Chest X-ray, PA view. Patient: 55 years old, sex F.
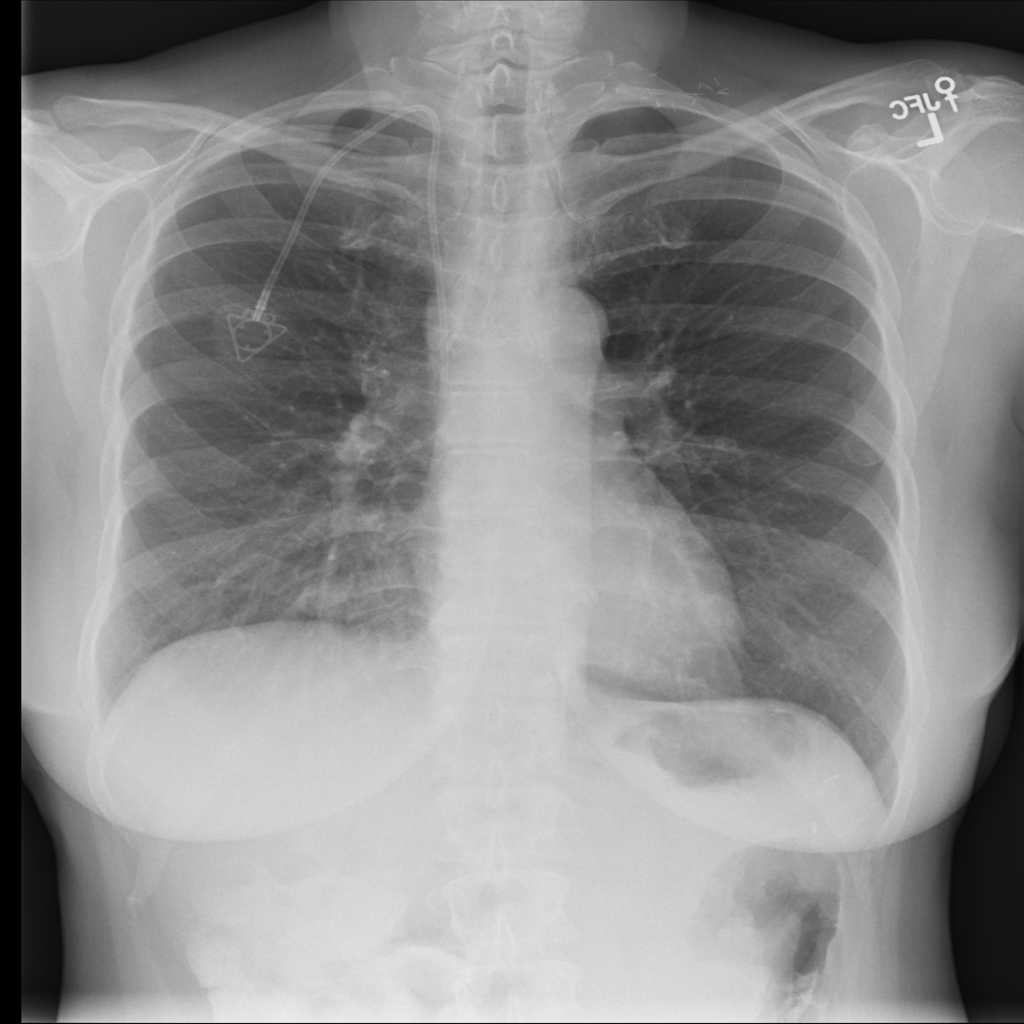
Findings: Infiltration